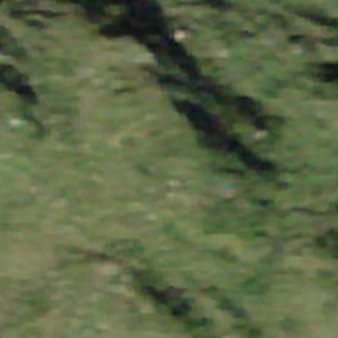
Label: other